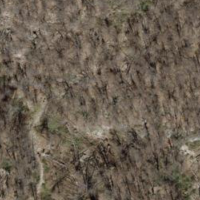
EUNIS habitat code: 41
Species observed at this site:
Saponaria ocymoides